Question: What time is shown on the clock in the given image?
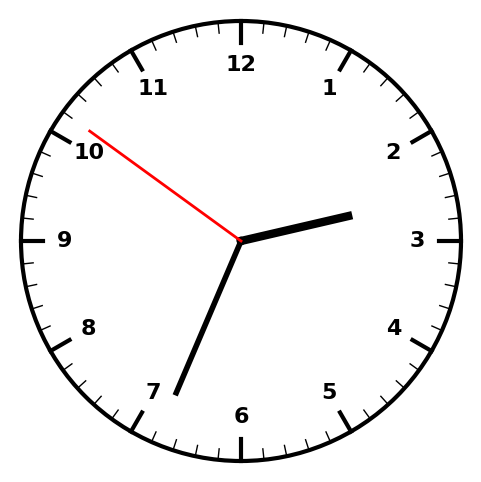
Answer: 02:33:51